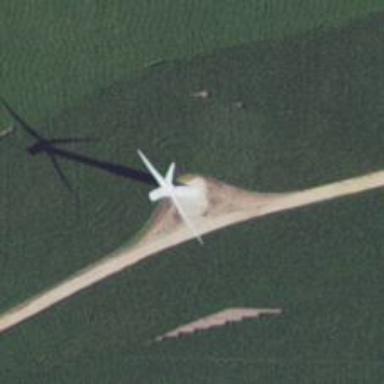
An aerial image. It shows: Wind power generator utilizing wind turbines.